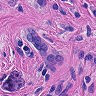
Metastatic tissue present: yes